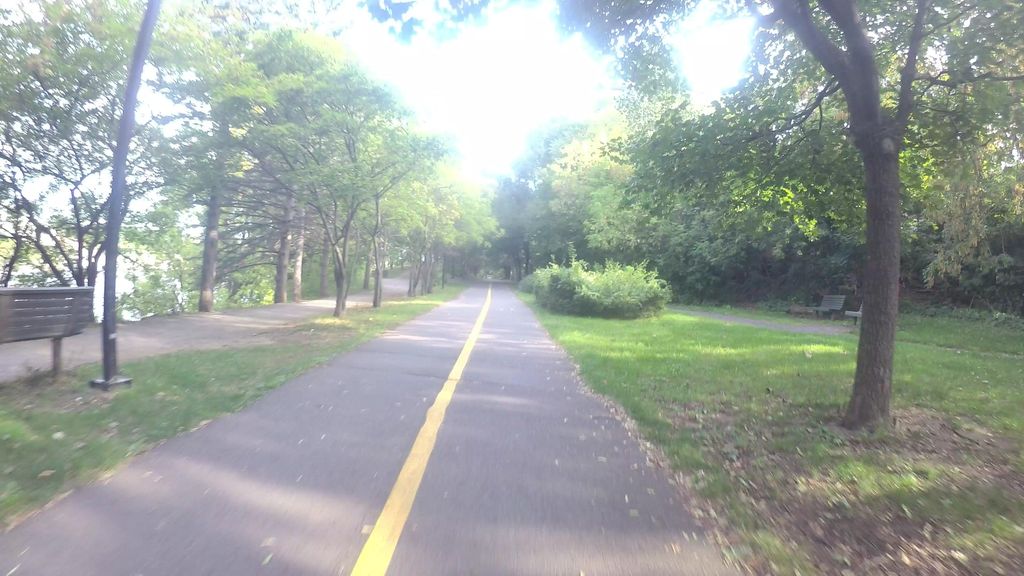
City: montreal